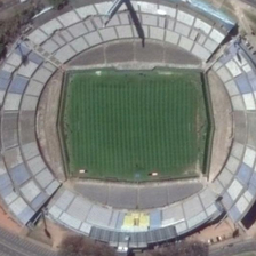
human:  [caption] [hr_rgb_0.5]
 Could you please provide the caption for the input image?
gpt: Some trees are surrounded by oval sports venues.

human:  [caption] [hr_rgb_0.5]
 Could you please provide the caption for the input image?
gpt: Some trees are surrounded by oval sports venues.

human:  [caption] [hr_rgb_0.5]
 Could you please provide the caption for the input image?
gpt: Some trees surround the oval stadium.

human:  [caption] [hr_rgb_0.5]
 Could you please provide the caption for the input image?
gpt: Some trees surround an oval stadium.

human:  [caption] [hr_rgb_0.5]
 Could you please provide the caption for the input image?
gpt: Some trees are surrounded by oval sports venues.